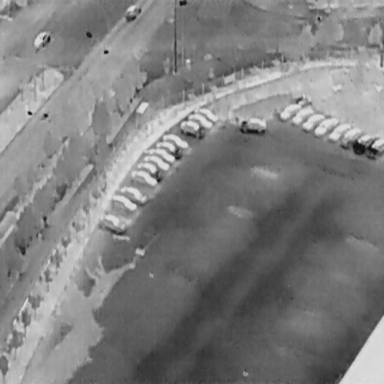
There are 23 Cars in the infrared image.